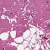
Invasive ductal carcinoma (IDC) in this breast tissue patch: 0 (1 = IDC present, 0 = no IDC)